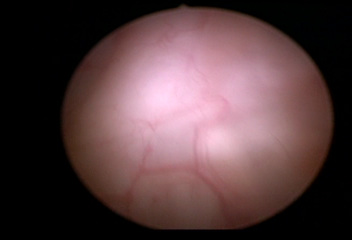
Modality: WLC
Class: Normal mucosa
Bladder cancer association: No